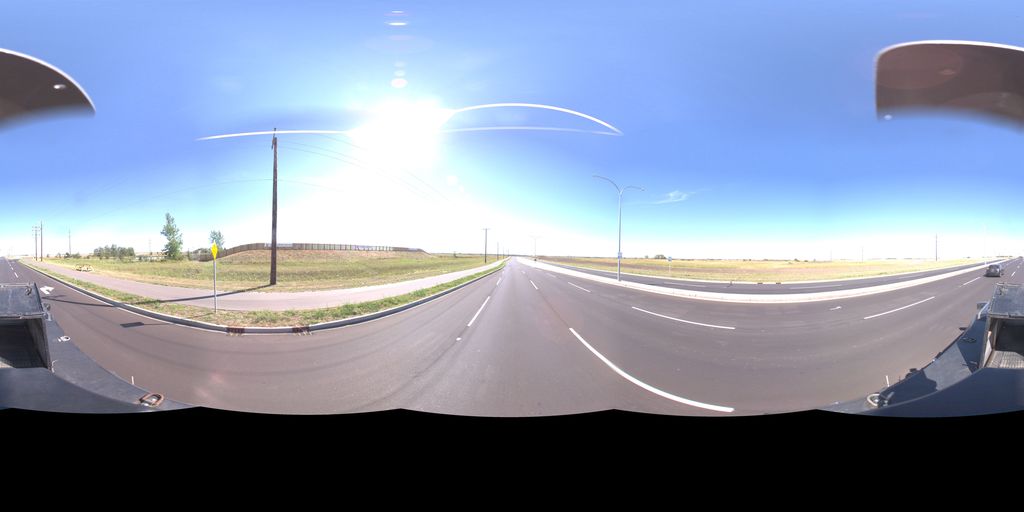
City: saskatoon